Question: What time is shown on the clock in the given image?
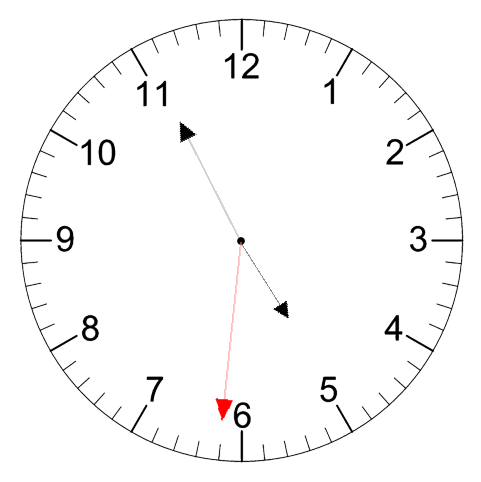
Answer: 04:55:31